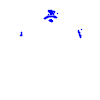
Particle: pion